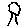
Label: tree